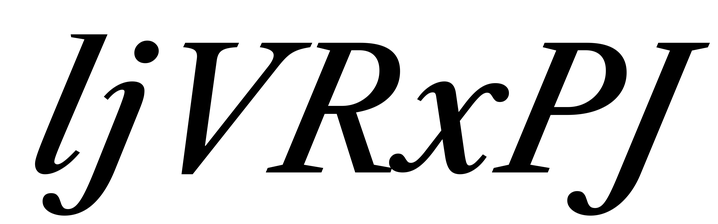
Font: LibreCaslonText-Italic_Medium_Italic